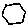
Label: hexagon